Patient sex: F
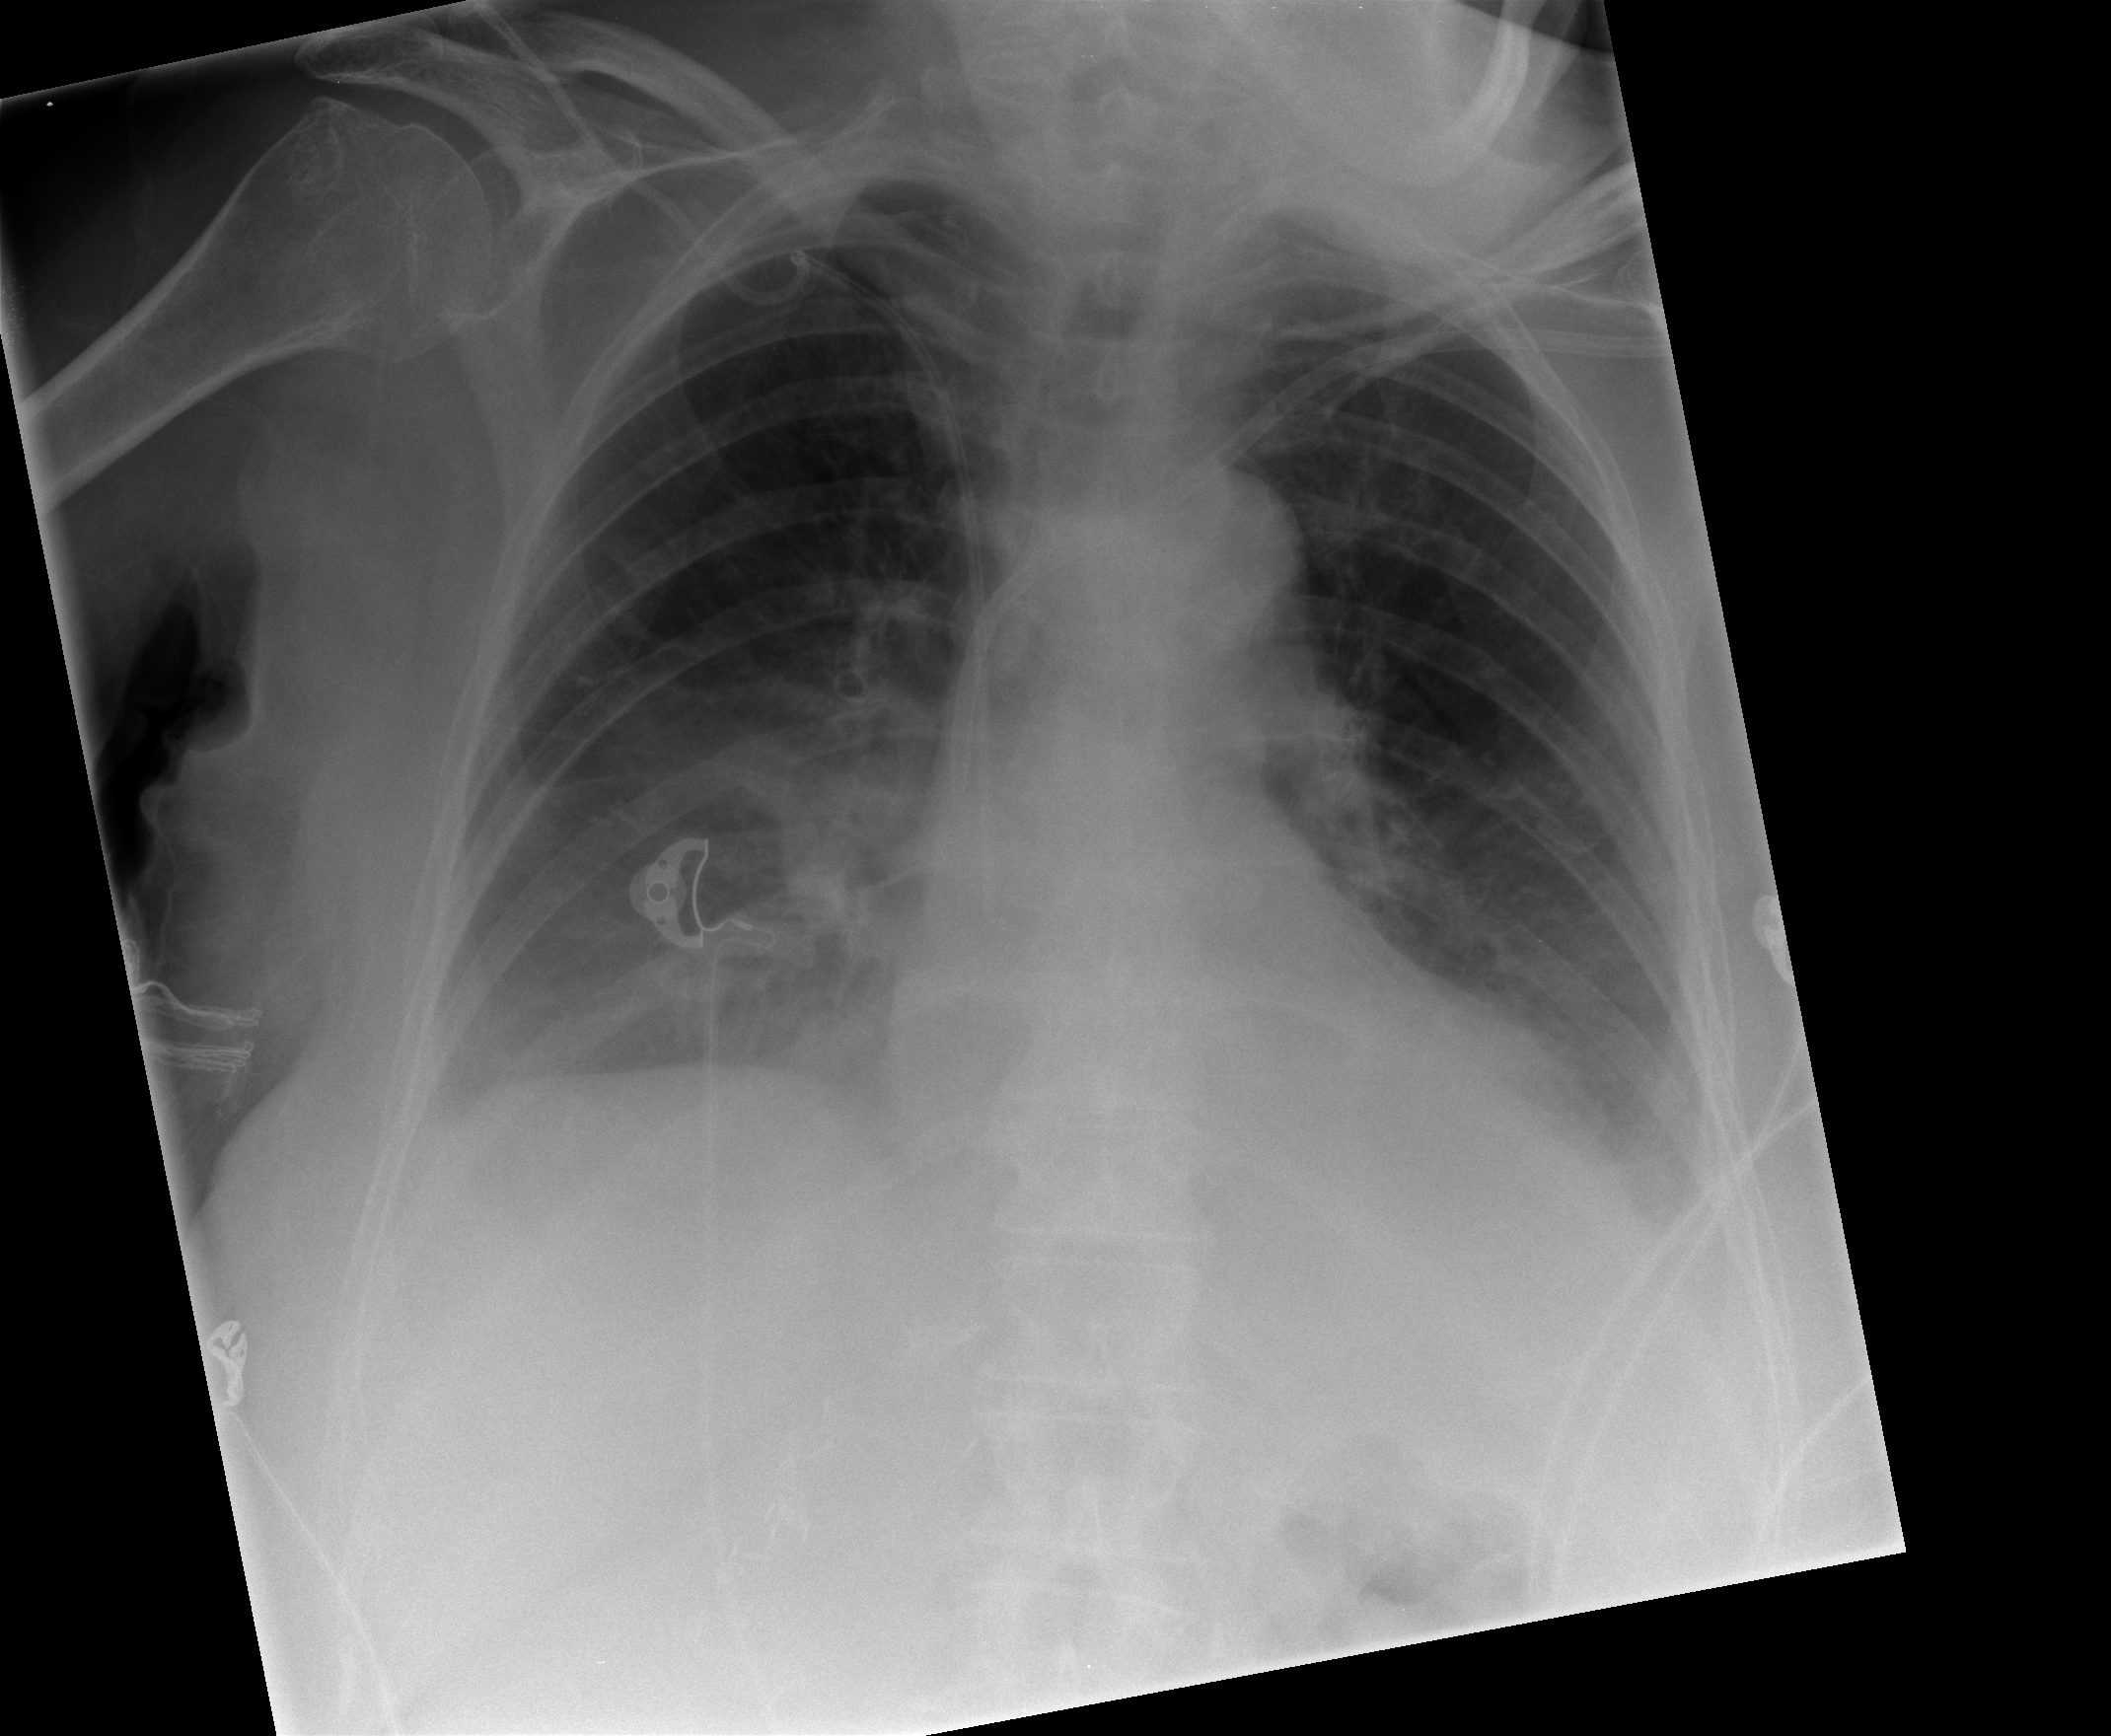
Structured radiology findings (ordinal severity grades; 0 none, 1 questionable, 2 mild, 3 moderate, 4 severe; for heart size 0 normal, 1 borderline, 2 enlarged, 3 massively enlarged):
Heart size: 2
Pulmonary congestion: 2
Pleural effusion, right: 3
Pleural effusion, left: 2
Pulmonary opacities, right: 0
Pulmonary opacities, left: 0
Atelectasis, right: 2
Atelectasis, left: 2